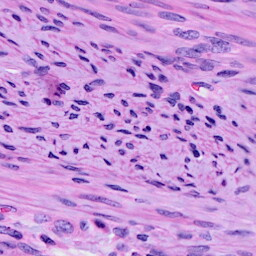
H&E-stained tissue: Cervix